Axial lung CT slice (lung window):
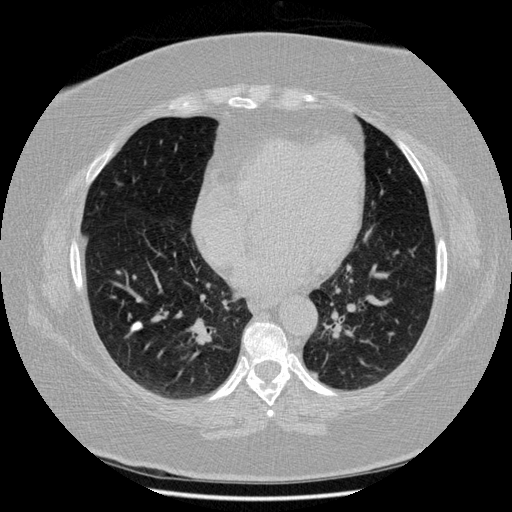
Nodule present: yes
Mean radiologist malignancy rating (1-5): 1